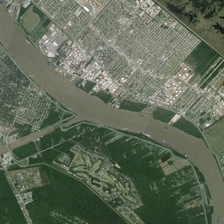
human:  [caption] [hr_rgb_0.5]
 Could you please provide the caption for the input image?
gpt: on both sides of the river, there are large oasis and well-organized urban area .

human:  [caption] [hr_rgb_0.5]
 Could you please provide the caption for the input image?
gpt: on both sides of the river, there are large oasis and well-organized urban area .

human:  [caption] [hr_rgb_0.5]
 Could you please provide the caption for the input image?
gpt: many farmlands are in two sides of a curved river .

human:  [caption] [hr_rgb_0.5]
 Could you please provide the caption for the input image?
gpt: many farmlands are in two sides of a curved river .

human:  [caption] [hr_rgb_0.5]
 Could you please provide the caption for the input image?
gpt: many farmlands are in two sides of a curved river .